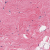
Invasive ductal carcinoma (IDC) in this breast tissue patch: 0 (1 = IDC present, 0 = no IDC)